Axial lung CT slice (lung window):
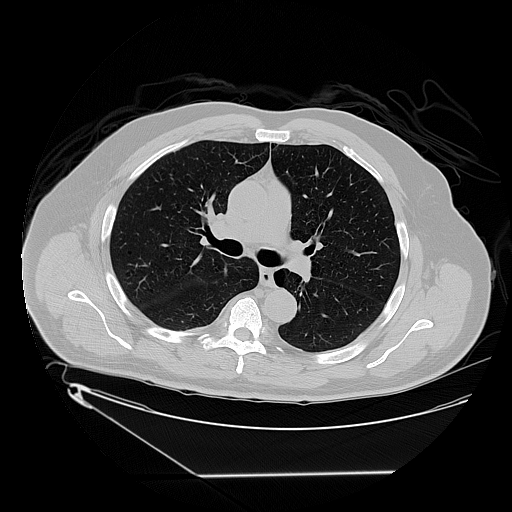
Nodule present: no